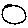
Label: circle